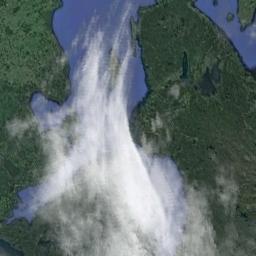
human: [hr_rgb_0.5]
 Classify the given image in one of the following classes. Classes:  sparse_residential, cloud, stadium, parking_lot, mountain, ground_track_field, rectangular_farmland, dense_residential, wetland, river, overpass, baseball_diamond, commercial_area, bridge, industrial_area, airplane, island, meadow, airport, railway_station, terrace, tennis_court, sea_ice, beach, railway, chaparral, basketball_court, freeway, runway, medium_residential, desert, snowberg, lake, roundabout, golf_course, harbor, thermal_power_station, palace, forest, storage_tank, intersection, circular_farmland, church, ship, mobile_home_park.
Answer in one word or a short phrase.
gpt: cloud